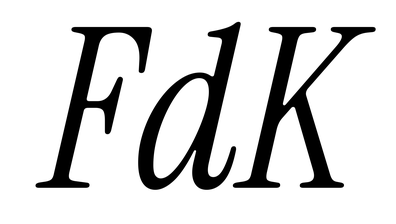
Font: InstrumentSerif-Italic